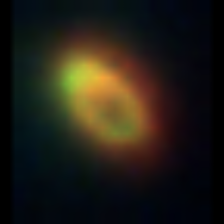
Taxon: NanoPlankton
Group: Other